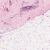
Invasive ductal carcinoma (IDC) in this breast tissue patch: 0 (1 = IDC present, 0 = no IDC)